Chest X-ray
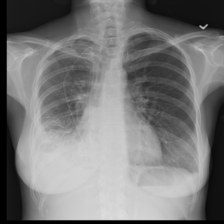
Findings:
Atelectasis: negative
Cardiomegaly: negative
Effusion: negative
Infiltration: negative
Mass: negative
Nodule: negative
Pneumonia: negative
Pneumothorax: positive
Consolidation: negative
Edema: negative
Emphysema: negative
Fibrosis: negative
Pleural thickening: negative
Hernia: negative